Question: I'm showing a google map inside a BrowserField.
This is the relevant code:
'''
private String setUpHtmlString(Coordinates coordinates){
StringBuffer mapString = new StringBuffer();
mapString.append("" +
"<!DOCTYPE html> " +
"<html> " +
" <head> " +
" <meta http-equiv='content-type' content='text/html; charset=UTF-8' /> " +
" <title>Google Maps Multiple Markers</title> " +
" <script src='http://maps.google.com/maps/api/js?sensor=false' type='text/javascript'></script>" +
" </head> " +
" <body> " +
" <div id='map' style='width: 500px; height: 600px;'></div> " +
" <script type='text/javascript'> " +
" var locations = [ ");
for (int i = 0; i < _placesStringArray.length; i++) {
Address address = ((Place)_hashTablePlaces.get(_placesStringArray[i])).getAddress();
mapString.append("['"+address.getDescription()+"', "+address.getLatitude()+", "+address.getLongitude()+", "+i+"]");
if(i<_placesStringArray.length - 1)
mapString.append(",");
}
mapString.append("];");
mapString.append(
" var map = new google.maps.Map(document.getElementById('map'), { " +
" zoom: 15, " +
" center: new google.maps.LatLng(-25.290646, -57.584080), " +
" mapTypeId: google.maps.MapTypeId.ROADMAP }); " +
" var infowindow = new google.maps.InfoWindow(); " +
" var marker, i; " +
" for (i = 0; i < locations.length; i++) { " +
" marker = new google.maps.Marker({ " +
"icon:'https://maps.google.com/mapfiles/kml/shapes/schools_maps.png', "+
" position: new google.maps.LatLng(locations[i][1], locations[i][2]), map: map }); " +
" google.maps.event.addListener(marker, 'click', (function(marker, i) { " +
" return function() { " +
" infowindow.setContent(locations[i][0]); " +
" infowindow.open(map, marker); " +
" } " +
" })(marker, i)); } " +
" </script>" +
" </body>" +
"</html>");
return mapString.toString();
}
'''
As you can see, the icon is pointing to an external url, but how should a write the path to a image file inside the img folder
of my app.

I tried to reference it in many ways, like these:
'''
"icon:'local:///assets/images/marker.png'
"icon:'resources/images/marker.png'
'''
with no success.
Thanks in advance.
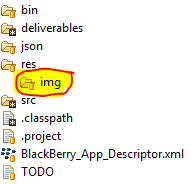
Answer: I won't advice you to hardcode the html inside the .java files, because the code is not readable and also hard to find for future modifications. Inline javascript is already a bad thing, but putting everything into a string in java code is a step beyond in terms of coupling.
Instead, you can have a resource html file and load it using a "local:///" URL, as the BrowserField demo shows: <URL>
In the same directory you can place javascript and css files, as you would do in a regular static web site. So theoretically you could also place image resource files there and reference them from html or js files. The URLs don't need the full path (e.g.: instead of 'local:///assets/images/marker.png' you would have 'local:///marker.png').
If you need to insert dynamic content into the html, then you can always insert placeholders into a template html resource file, and then do a string.replace from java code to replace the placeholders with the dynamic fields.
This way you are addressing modifiability and separation of concerns.
I've shown you why your code was dirty, but as so many things in life it can still get worse. You can add a new layer of unmodifiability by encoding your image file to a base64 string, and setting a "data://" url to the image in markup or javascript. It might be acceptable for you if the icon is really small and you know in advance you are not going to change it frequently, but be aware base64 strings can grow really large.
This is also kind of a hack. Assuming you can open your image using 'Class.getResourceAsStream', you could instantiate a 'ProtocolController' in java code, then call 'setNavigationRequestHandler' to set a handler that intercepts the kind of requests you are interested in, and pass the content loaded using 'Class.getResourceAsStream'.
And here's a link to <URL>, where a guy shows you can also reference the image using a URL starting with "cod:///".